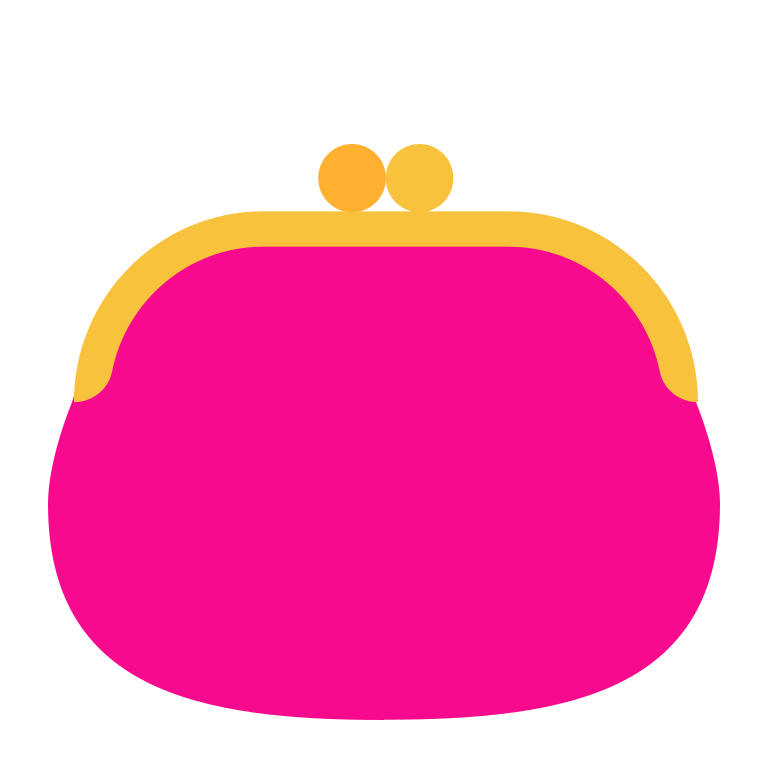
purse flat